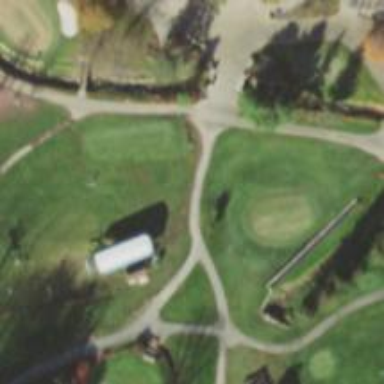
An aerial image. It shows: Path for golf carts.